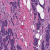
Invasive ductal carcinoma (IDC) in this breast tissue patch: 1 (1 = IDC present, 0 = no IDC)